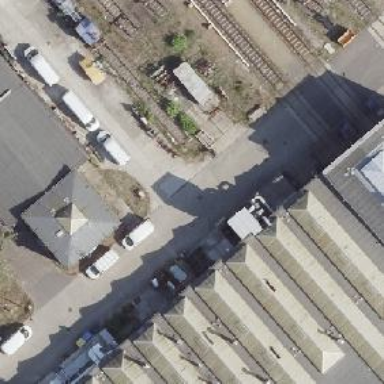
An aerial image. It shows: Abandoned railway.